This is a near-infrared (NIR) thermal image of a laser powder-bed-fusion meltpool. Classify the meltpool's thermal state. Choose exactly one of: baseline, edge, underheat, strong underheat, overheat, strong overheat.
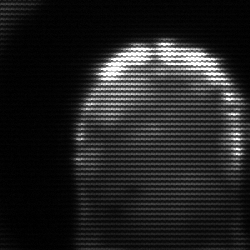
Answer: baseline